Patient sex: M
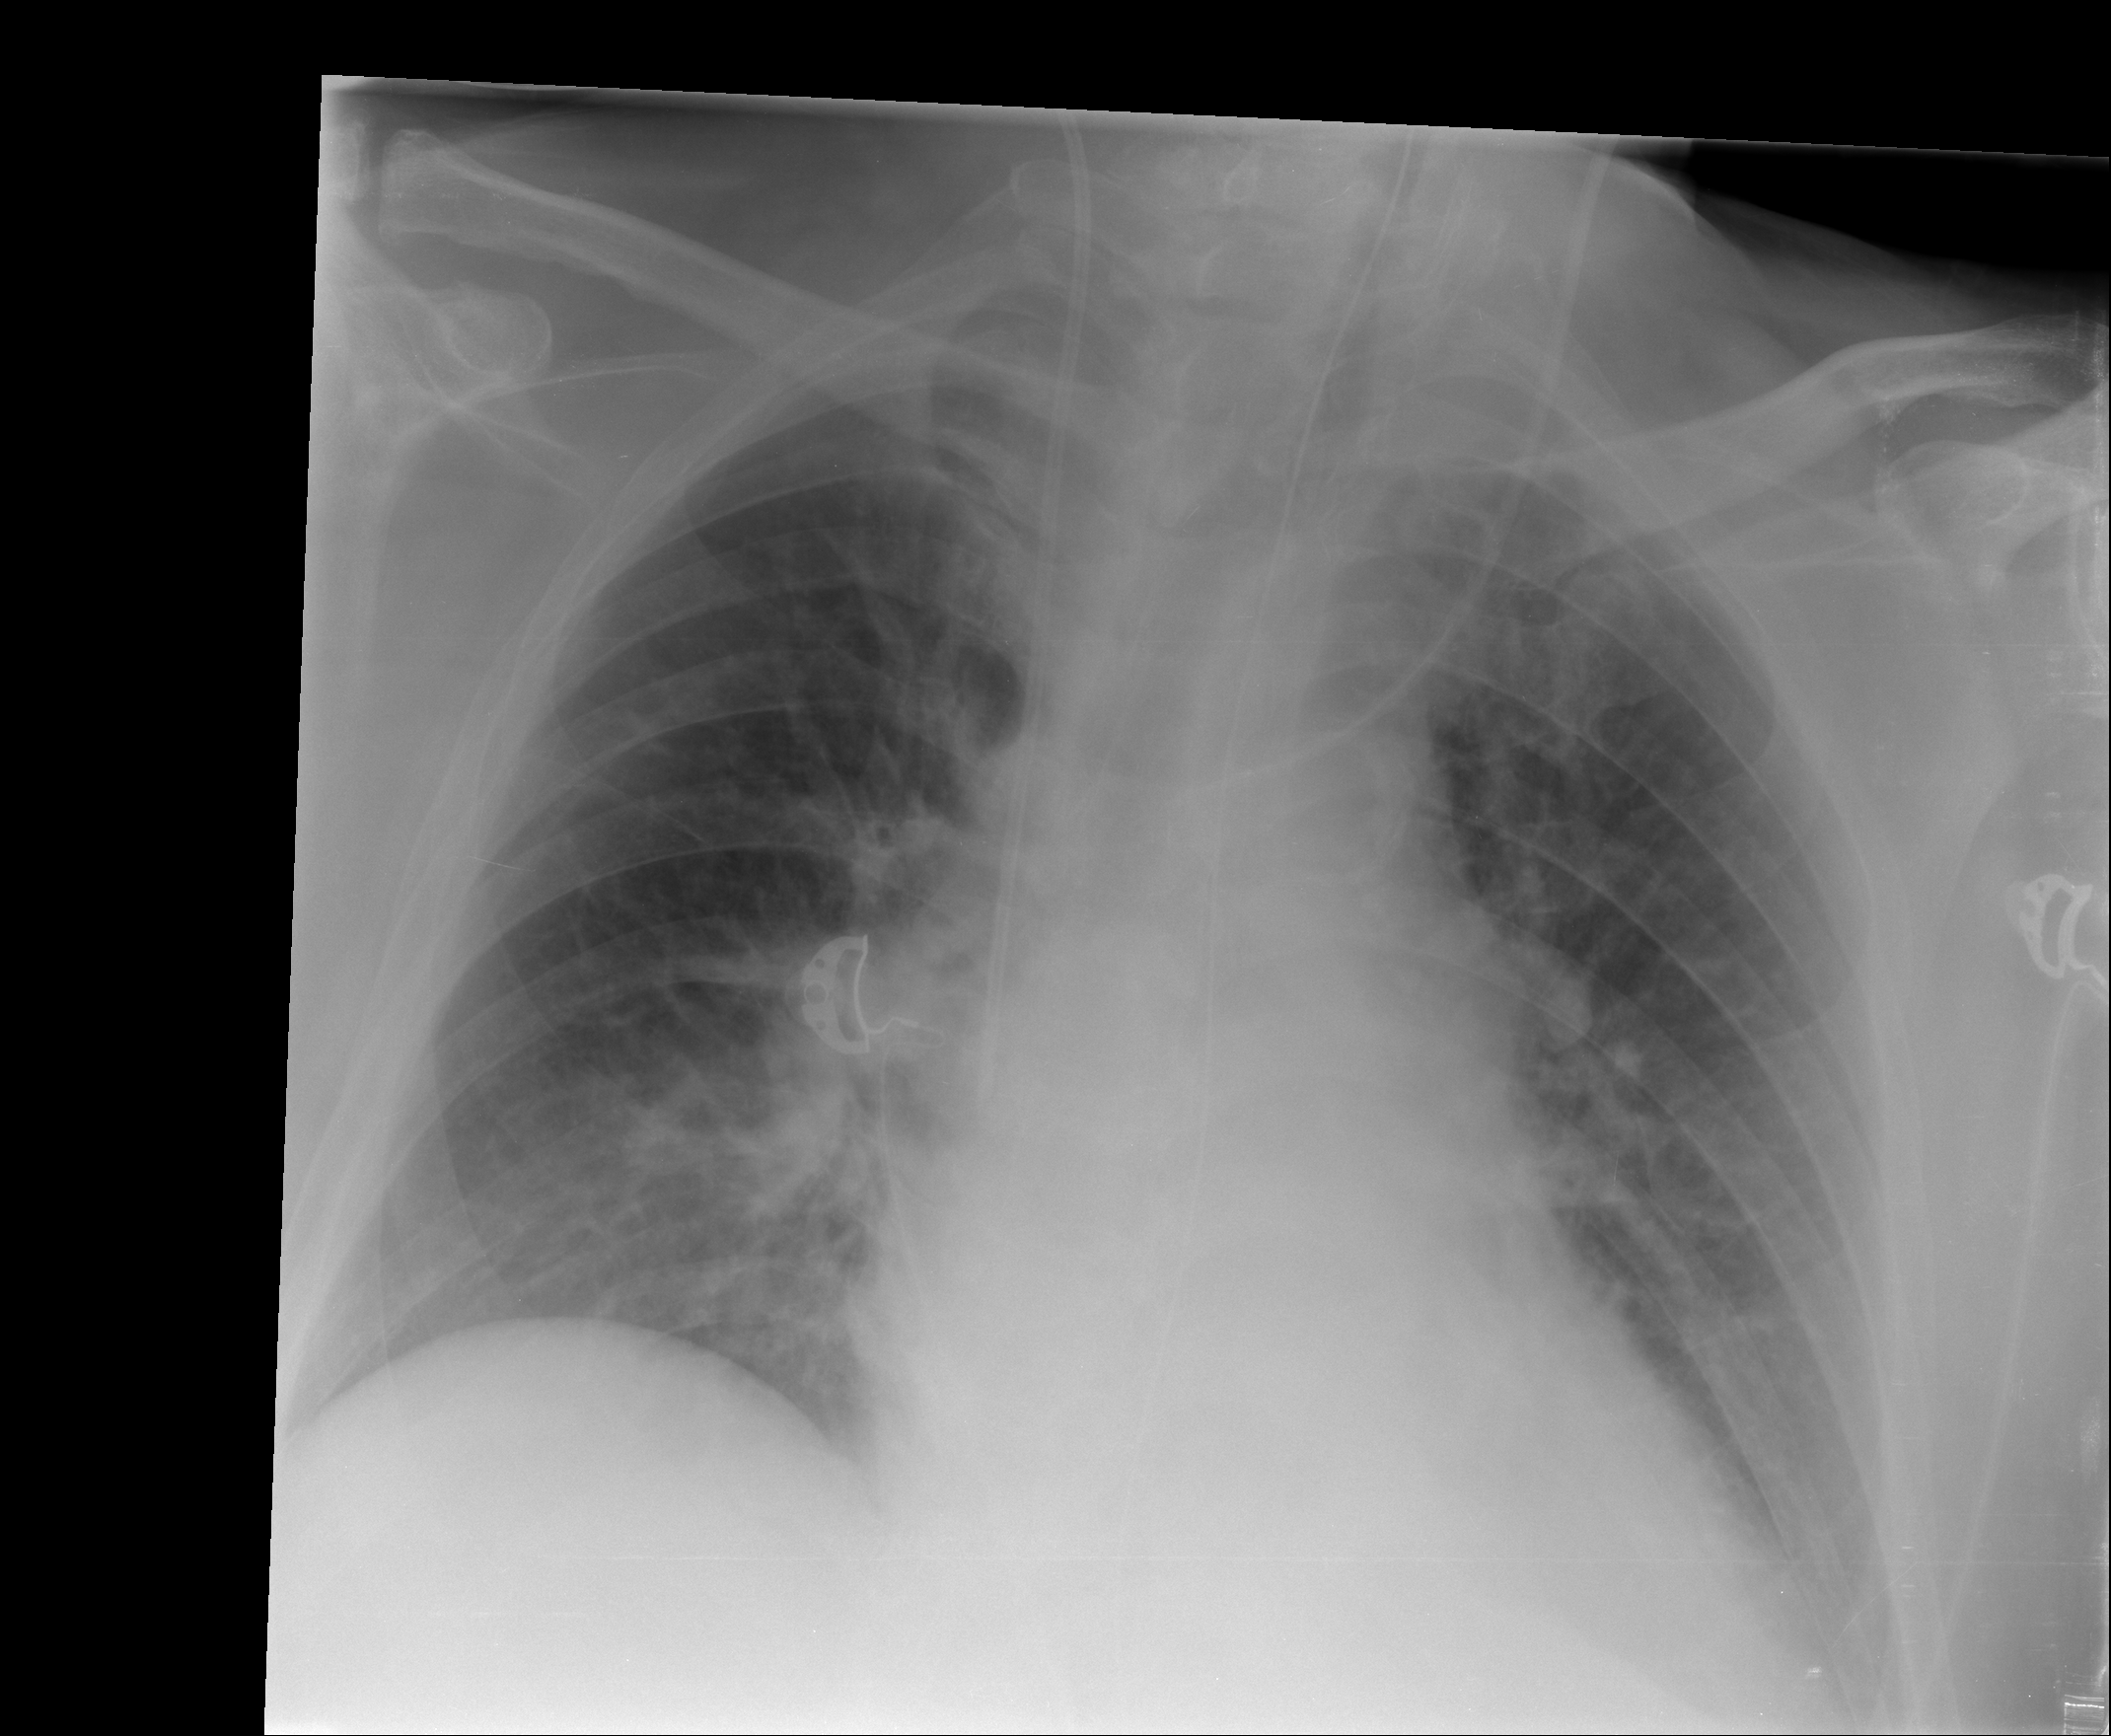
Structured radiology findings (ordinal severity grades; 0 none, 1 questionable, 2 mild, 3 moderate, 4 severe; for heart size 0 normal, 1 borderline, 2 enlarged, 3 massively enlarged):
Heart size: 2
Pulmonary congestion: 2
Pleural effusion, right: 0
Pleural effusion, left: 0
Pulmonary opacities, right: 2
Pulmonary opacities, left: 2
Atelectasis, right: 2
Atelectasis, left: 2